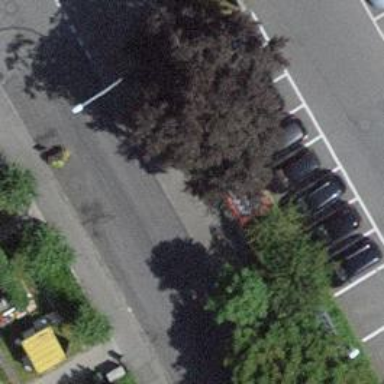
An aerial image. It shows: Bicycle parking shed with cobblestone surface.